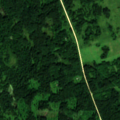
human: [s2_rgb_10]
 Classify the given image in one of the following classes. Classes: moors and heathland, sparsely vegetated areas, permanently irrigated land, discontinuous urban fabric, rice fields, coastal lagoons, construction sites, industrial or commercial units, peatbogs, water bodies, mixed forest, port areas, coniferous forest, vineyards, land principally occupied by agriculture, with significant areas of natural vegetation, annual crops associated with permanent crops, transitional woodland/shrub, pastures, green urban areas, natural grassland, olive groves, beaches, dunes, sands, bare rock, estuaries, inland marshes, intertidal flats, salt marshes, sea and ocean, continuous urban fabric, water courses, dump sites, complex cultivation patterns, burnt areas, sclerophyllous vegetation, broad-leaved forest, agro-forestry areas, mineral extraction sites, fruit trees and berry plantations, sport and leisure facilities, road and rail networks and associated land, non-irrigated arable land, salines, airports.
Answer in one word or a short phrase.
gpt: land principally occupied by agriculture, with significant areas of natural vegetation, broad-leaved forest, mixed forest